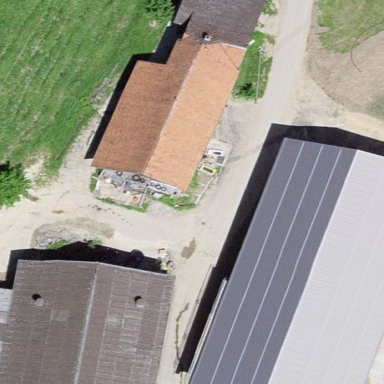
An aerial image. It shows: Farmyard area.